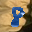
Label: 8